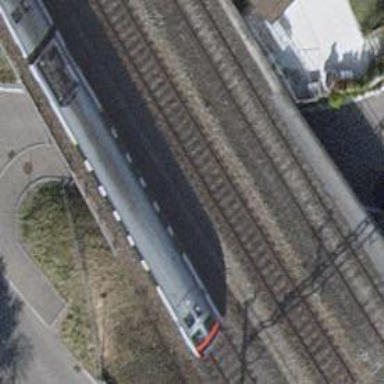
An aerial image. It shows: Bridge over electrified railway with contact lines.